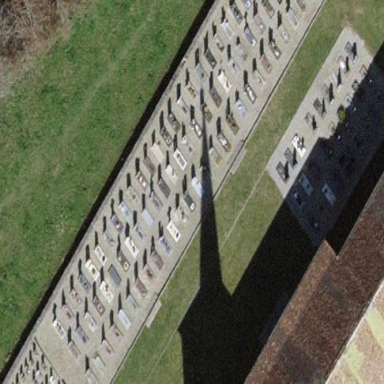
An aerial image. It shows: Cemetery.